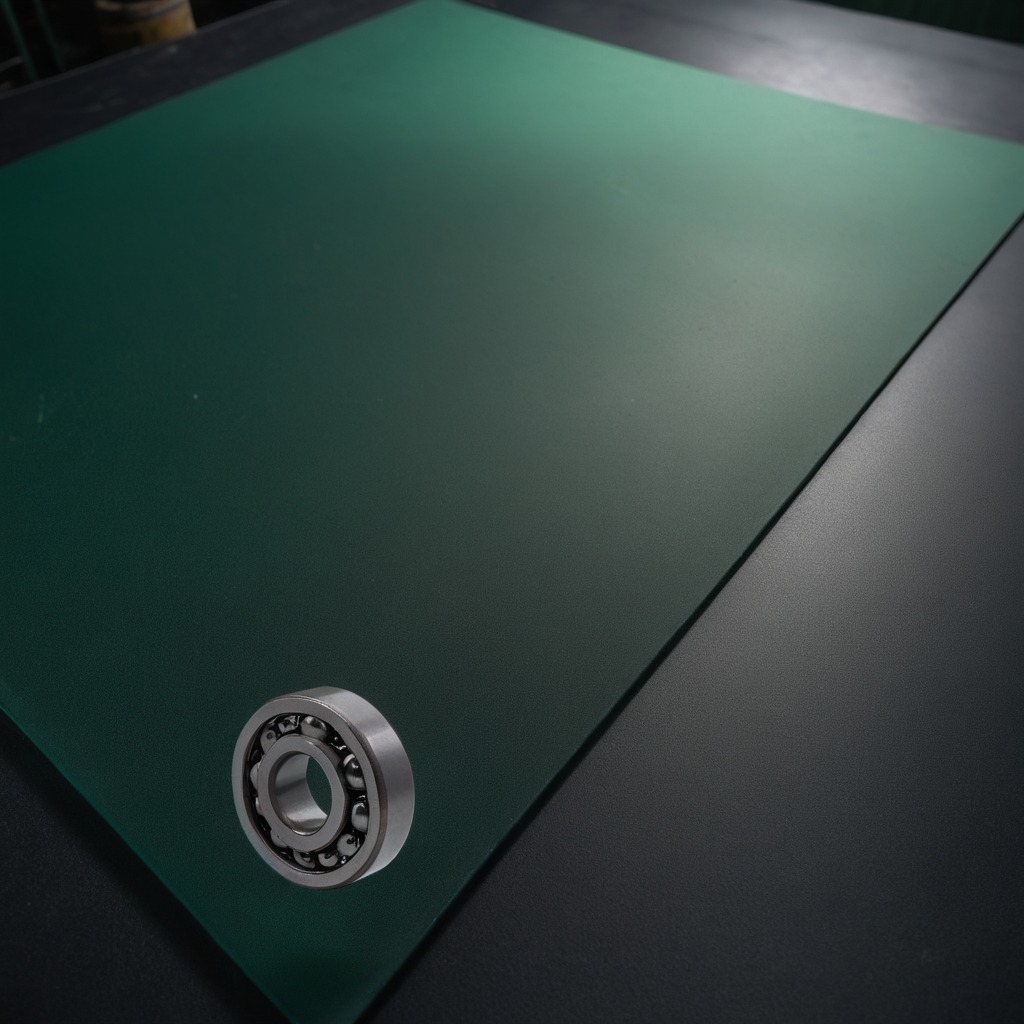
A metal ball bearing lies on a green rubber mat on a clean granite tabletop inside a workshop at night dim ambient light soft shadows worn but beneath the mat